Question: I want to implement a raw fallback option akin to Twitter's web app where it has a final autocomplete option of the value of the input (e.g. 'Search all people for {{input.val()}}'):

My current implementation fails because <URL> doesn't reload local datasets thus the desired effect only happens on the first keyup event:
'''
var plusone = [
{
value: '',
tokens: ''
}
];
$('#name').keyup(function () {
plusone[0].value = $('#name').val();
plusone[0].tokens = $('#name').val();
});
$('#name').typeahead(
[
{
local: plusone
}
]
);
'''
According to the documentation and this <URL>.
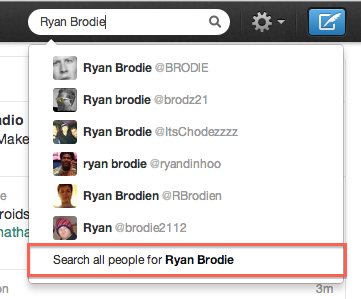
Answer: You can do this by adding a new dataset to typeahead with a custom source function.
'''
var nbaTeams = new Bloodhound({
datumTokenizer: Bloodhound.tokenizers.obj.whitespace('team'),
queryTokenizer: Bloodhound.tokenizers.whitespace,
prefetch: 'nba.json'
});
nbaTeams.initialize();
$('#autosuggest-input').typeahead({
highlight: true,
hint: false
}, {
name: 'nba-teams',
displayKey: 'team',
source: nbaTeams.ttAdapter(),
templates: {
header: '<h3 class="league-name">NBA Teams</h3>'
}
}, {
name: 'advanced-search',
displayKey: 'name',
// For every dataset, typeahead expects you to provide a source property
// which is a function that accepts two arguments: query and cb. And you
// can do whatever you want in that function. In this case, what we do
// is that regardless of the query provided, you will always return the
// same result.
source: function(query, cb) {
var result = [{
'name': 'Advance search for "' + query + '"'
}];
cb(result);
},
templates: {
header: '<div style="border-top: 1px solid black;"></div>'
}
});
'''
Demo & credits: <URL>